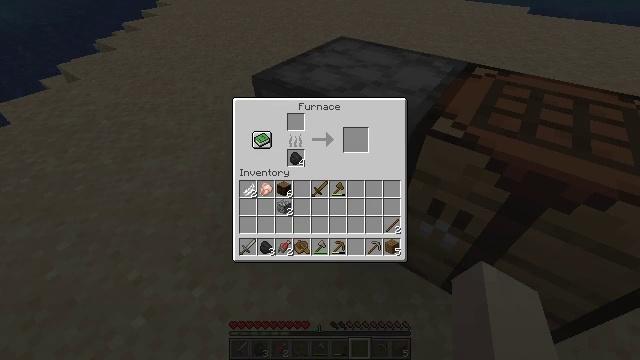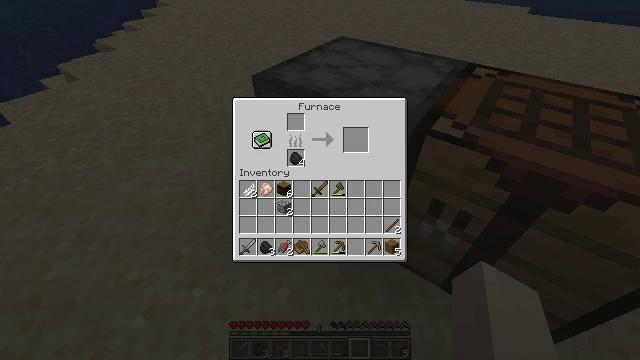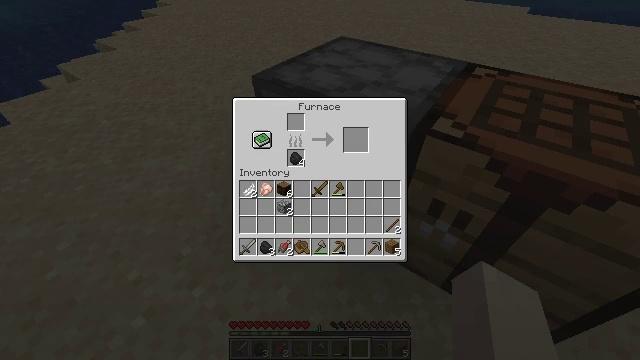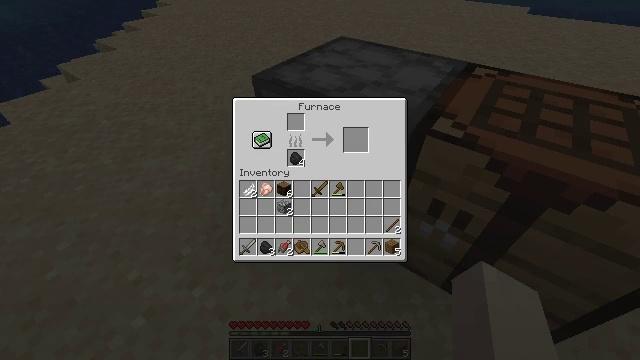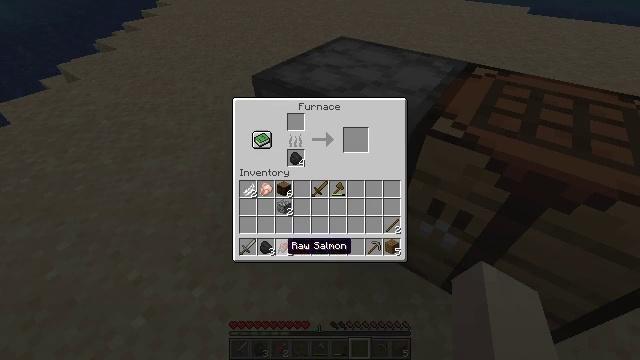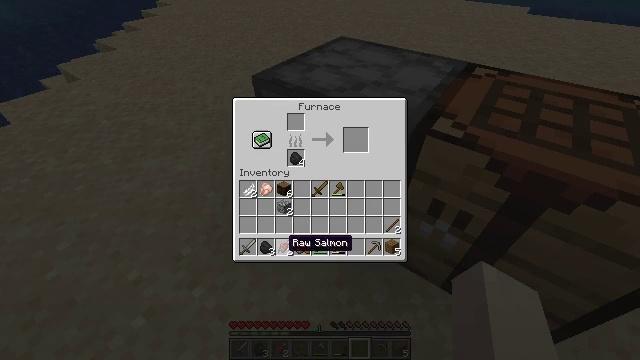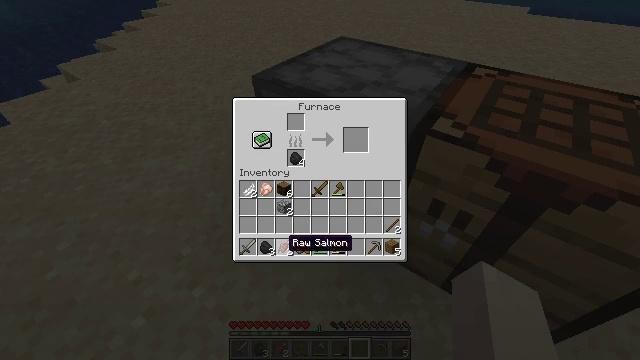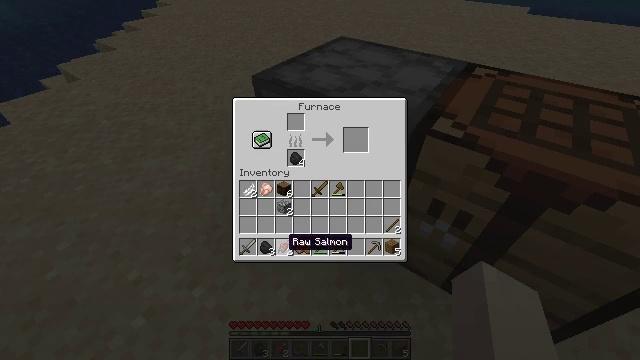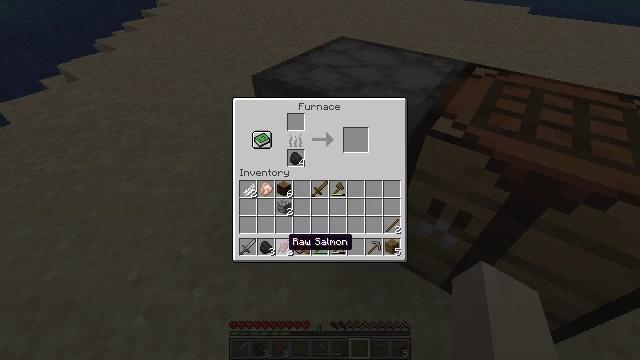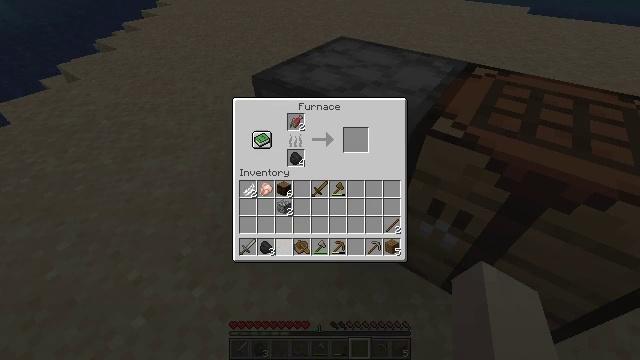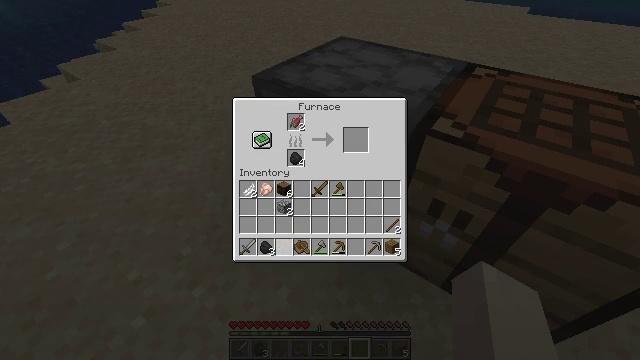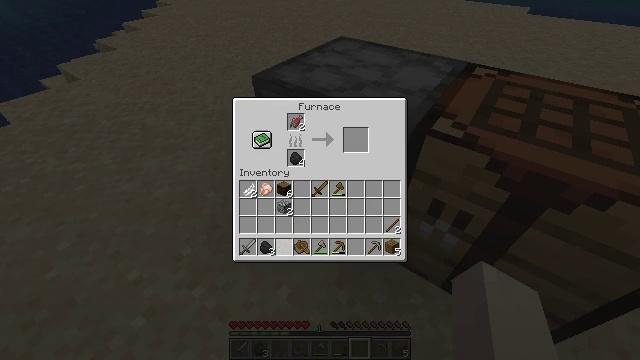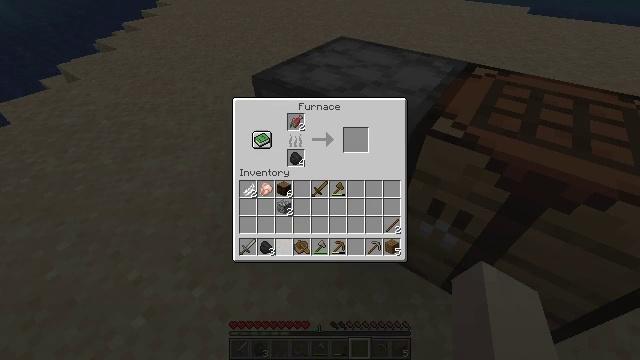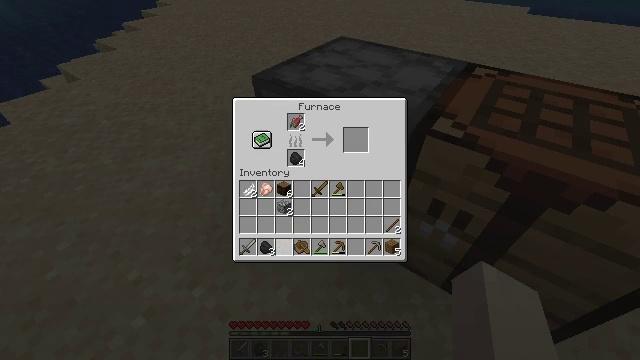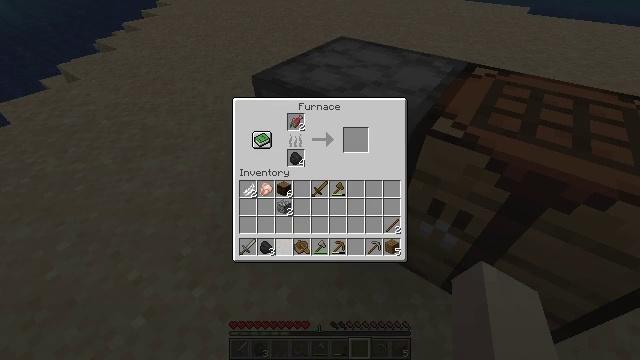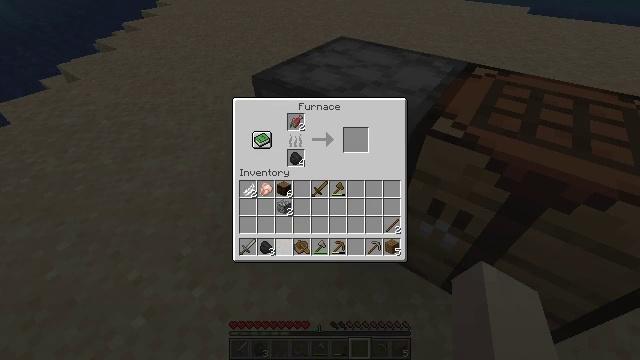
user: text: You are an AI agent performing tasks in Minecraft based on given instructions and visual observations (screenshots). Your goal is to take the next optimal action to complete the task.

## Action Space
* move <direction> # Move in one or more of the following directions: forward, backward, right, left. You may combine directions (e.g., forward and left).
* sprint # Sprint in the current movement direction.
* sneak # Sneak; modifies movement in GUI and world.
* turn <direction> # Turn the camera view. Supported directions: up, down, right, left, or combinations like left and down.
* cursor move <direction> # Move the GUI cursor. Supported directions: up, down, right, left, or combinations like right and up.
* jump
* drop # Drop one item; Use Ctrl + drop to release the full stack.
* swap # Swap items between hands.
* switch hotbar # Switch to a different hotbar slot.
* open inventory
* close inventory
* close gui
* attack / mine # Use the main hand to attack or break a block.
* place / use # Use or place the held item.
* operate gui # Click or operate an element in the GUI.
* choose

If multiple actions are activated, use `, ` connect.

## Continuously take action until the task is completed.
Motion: motion action
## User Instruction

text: Cook a cooked salmon.
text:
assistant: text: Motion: sneak
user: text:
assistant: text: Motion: sneak
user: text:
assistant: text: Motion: sneak
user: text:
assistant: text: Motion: sneak
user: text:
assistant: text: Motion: sneak
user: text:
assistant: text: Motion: sneak
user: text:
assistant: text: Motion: sneak
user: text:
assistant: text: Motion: sneak
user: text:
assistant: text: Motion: sneak, operate gui
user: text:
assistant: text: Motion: sneak, operate gui
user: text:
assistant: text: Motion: sneak, operate gui
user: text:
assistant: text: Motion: sneak
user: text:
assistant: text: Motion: sneak
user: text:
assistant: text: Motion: sneak
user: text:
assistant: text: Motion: sneak
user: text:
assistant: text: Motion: sneak
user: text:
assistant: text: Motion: no_op
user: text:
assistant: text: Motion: no_op
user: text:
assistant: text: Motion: no_op
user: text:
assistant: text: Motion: no_op
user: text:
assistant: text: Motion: no_op
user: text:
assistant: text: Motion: no_op
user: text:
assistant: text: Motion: close gui
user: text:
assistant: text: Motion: no_op
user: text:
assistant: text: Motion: no_op
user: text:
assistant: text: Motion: no_op
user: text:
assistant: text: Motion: no_op
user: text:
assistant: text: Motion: turn left and up
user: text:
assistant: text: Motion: turn left and up
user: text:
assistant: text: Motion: turn left and up